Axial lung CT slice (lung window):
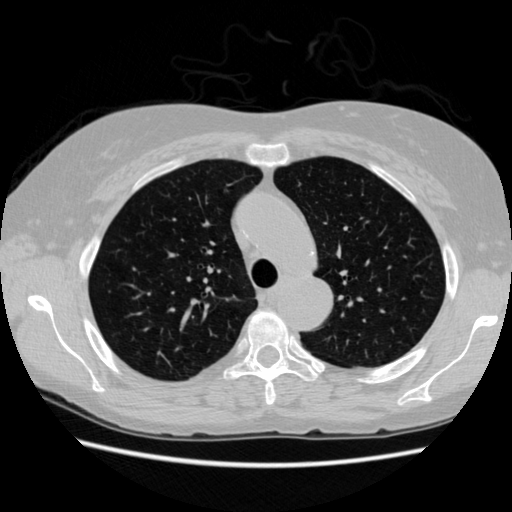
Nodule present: no